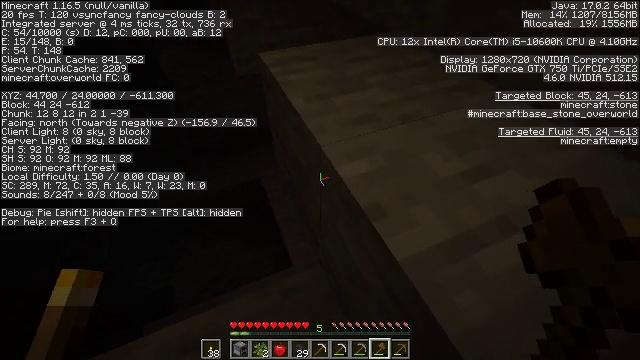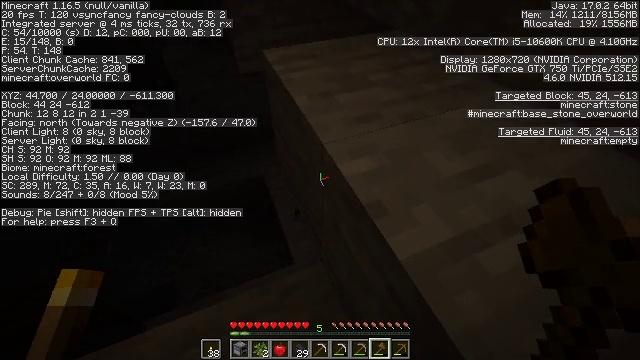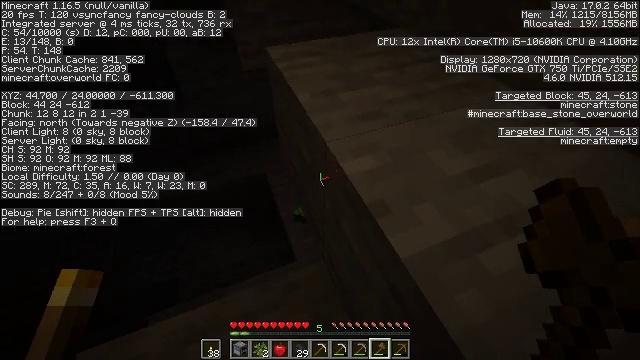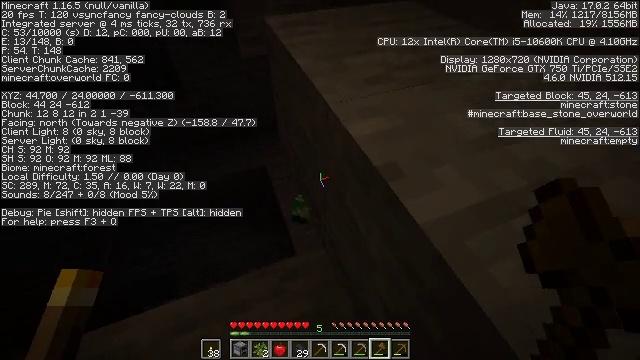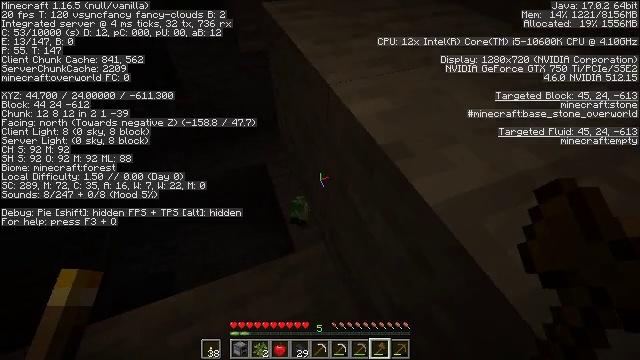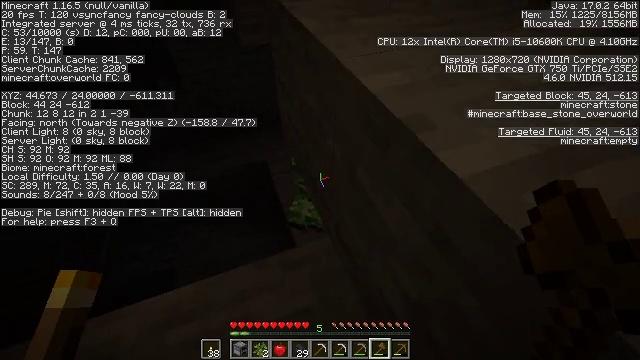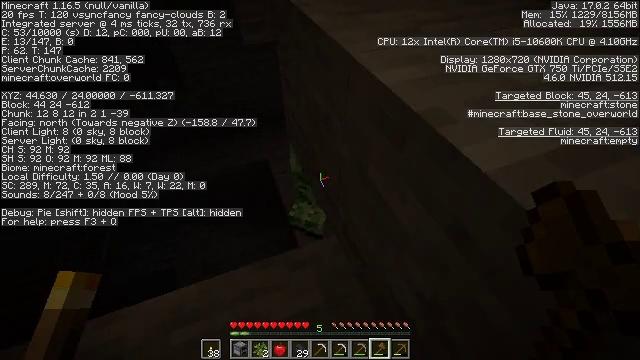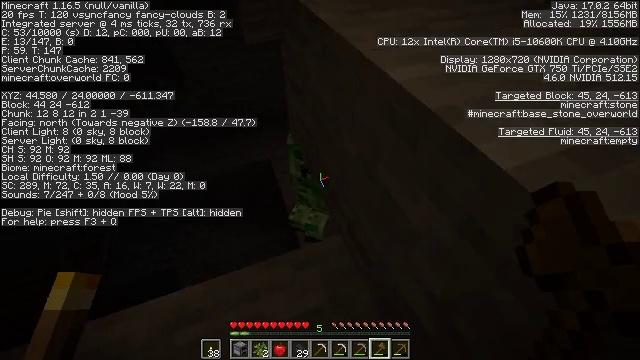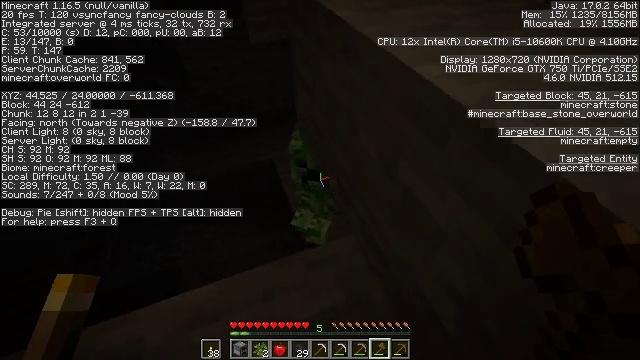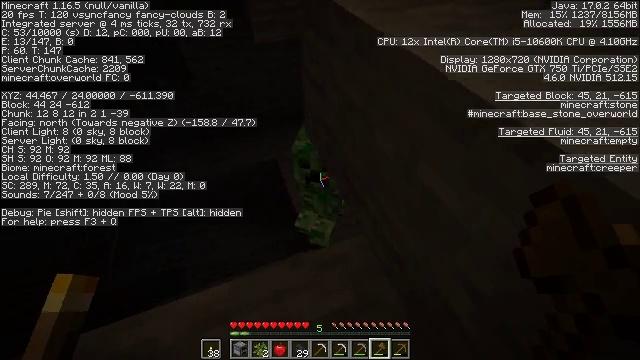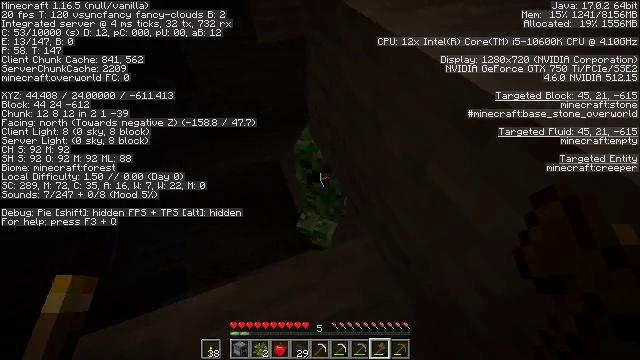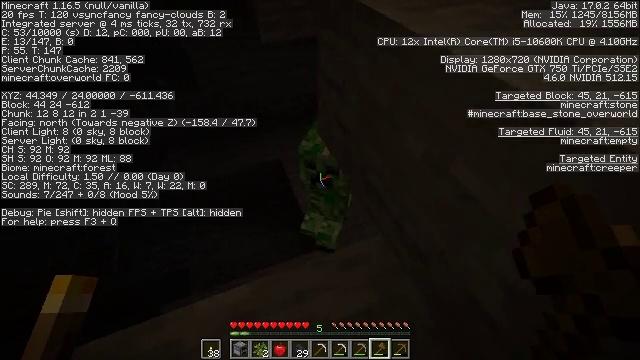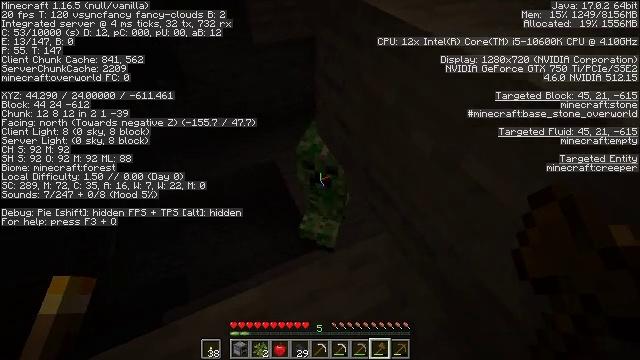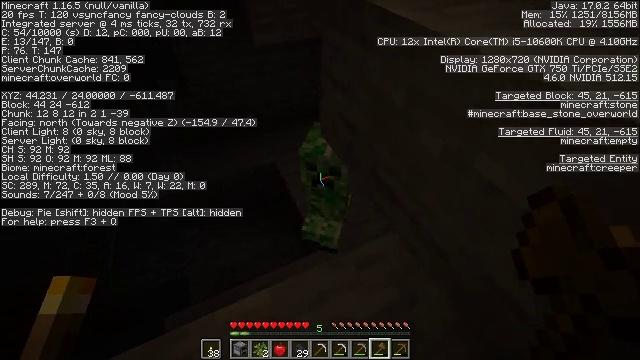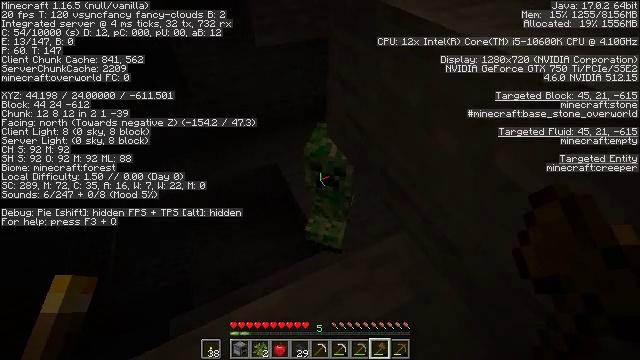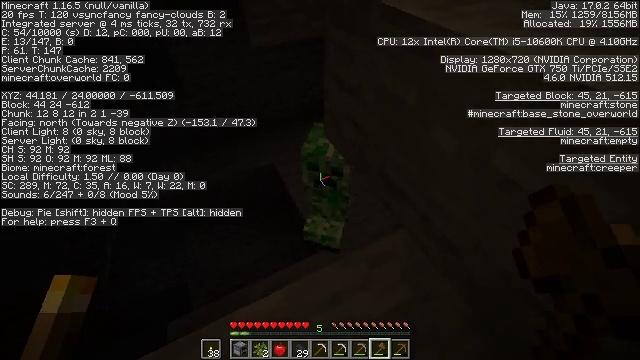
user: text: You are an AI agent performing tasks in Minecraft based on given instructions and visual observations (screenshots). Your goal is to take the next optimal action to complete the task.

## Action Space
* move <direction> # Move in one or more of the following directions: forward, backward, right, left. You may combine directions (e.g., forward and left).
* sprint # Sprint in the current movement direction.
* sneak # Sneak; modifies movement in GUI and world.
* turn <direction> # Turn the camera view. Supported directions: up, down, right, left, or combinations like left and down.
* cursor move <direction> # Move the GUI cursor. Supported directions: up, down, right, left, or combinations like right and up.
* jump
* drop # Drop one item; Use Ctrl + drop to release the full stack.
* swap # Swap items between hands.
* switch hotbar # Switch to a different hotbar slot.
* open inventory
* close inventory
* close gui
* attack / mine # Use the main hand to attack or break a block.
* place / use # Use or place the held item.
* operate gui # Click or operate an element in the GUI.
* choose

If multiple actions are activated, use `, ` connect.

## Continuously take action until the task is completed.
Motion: motion action
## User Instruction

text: Kill mobs.
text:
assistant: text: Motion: no_op
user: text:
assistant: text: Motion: sneak
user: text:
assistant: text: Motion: sneak
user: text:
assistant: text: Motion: sneak
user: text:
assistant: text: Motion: move left, sneak
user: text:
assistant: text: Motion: move left, sneak
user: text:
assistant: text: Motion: move left, sneak
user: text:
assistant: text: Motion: move left, sneak
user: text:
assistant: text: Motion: move left, sneak
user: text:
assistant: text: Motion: move left, sneak
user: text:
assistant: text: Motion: move left, sneak
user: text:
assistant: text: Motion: move left, sneak, turn right
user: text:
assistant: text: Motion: move left, sneak
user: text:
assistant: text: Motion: sneak
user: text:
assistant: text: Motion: sneak, turn right
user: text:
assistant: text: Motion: sneak, attack / mine
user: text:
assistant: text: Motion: sneak, attack / mine
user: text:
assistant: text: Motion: sneak, attack / mine
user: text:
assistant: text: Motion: sneak, attack / mine
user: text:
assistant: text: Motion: sneak, attack / mine
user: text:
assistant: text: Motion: sneak